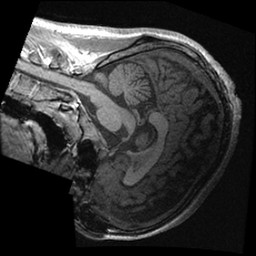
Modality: T1w
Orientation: sagittal
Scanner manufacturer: ge
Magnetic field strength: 3 T
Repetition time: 0.006996 s
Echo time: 0.002604 s